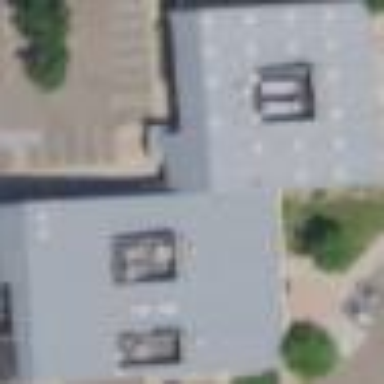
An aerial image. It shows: Veterinary building.